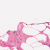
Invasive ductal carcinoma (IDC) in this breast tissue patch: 0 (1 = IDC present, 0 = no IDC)